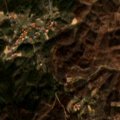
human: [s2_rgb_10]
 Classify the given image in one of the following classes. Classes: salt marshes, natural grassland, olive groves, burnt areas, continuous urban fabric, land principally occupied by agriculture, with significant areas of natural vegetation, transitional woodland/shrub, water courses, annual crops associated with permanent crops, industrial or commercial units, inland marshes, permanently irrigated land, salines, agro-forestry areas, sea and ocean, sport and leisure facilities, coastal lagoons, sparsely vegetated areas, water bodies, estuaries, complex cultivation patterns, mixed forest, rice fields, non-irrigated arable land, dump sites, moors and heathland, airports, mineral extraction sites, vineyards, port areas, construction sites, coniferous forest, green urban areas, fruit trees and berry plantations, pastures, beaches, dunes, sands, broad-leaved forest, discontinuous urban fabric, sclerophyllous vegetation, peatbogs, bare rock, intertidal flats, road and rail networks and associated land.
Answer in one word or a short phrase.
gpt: land principally occupied by agriculture, with significant areas of natural vegetation, coniferous forest, transitional woodland/shrub